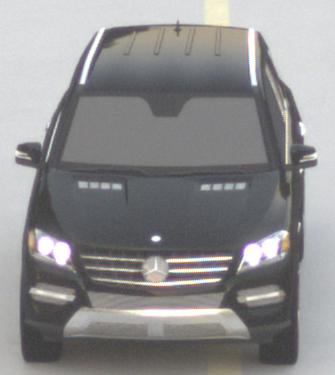
Make: Mercedes-Benz
Model: ML 350
Detailed model: M-Class (166)
Model produced from: 2011/11
Model produced until: 2014/10
Doors: 5
Color: black
Road condition: dry road
Daytime: sunrise or sunset
Contrast: low contrast